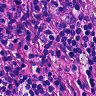
Metastatic tissue present: no